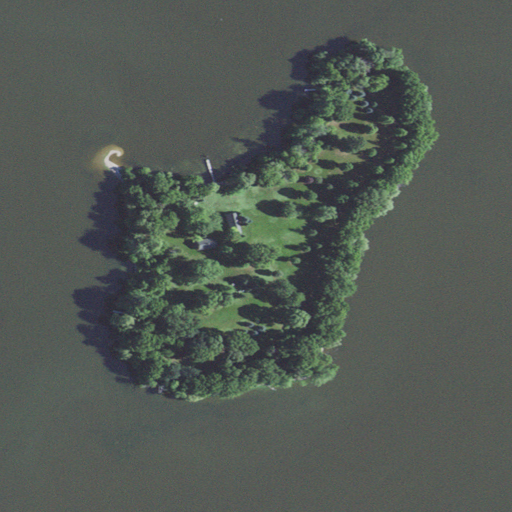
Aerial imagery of island in Wisconsin named Island Park containing open water, pasture, herbaceous wetlands, deciduous forest, grassland, and open development